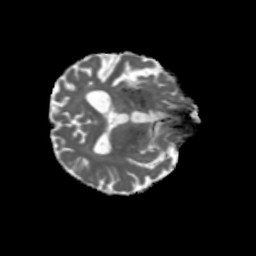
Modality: MD
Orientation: axial
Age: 70
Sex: male
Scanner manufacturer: siemens
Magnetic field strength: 3 T
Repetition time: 5.47 s
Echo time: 0.0854 s